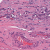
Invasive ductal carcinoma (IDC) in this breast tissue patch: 1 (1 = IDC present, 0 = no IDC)